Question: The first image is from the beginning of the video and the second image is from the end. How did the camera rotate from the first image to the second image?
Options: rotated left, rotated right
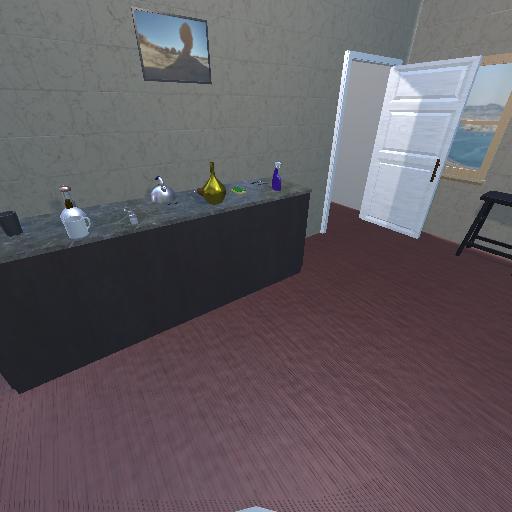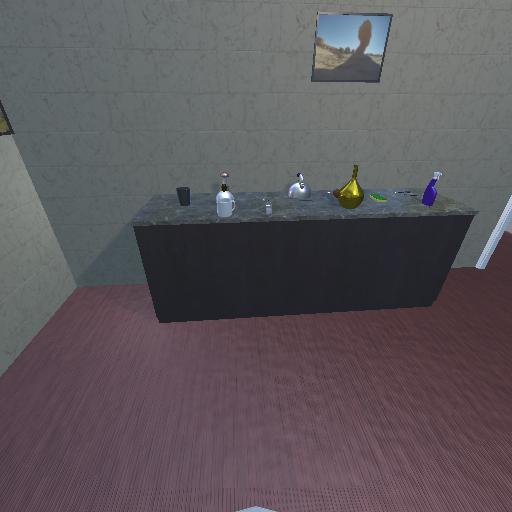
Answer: rotated left